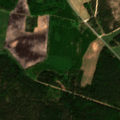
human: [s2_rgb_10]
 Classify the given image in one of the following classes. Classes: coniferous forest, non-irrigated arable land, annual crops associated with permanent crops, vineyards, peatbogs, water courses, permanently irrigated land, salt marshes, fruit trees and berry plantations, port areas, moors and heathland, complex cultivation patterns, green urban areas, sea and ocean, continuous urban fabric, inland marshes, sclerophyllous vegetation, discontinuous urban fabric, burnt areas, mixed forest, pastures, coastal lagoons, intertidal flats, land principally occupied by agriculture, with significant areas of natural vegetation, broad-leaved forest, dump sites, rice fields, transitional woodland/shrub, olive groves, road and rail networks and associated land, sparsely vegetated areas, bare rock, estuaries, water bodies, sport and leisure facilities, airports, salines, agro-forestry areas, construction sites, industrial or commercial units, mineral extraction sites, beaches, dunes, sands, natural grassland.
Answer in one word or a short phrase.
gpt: mineral extraction sites, non-irrigated arable land, pastures, coniferous forest, mixed forest, transitional woodland/shrub